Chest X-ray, AP view. Patient: 22 years old, sex M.
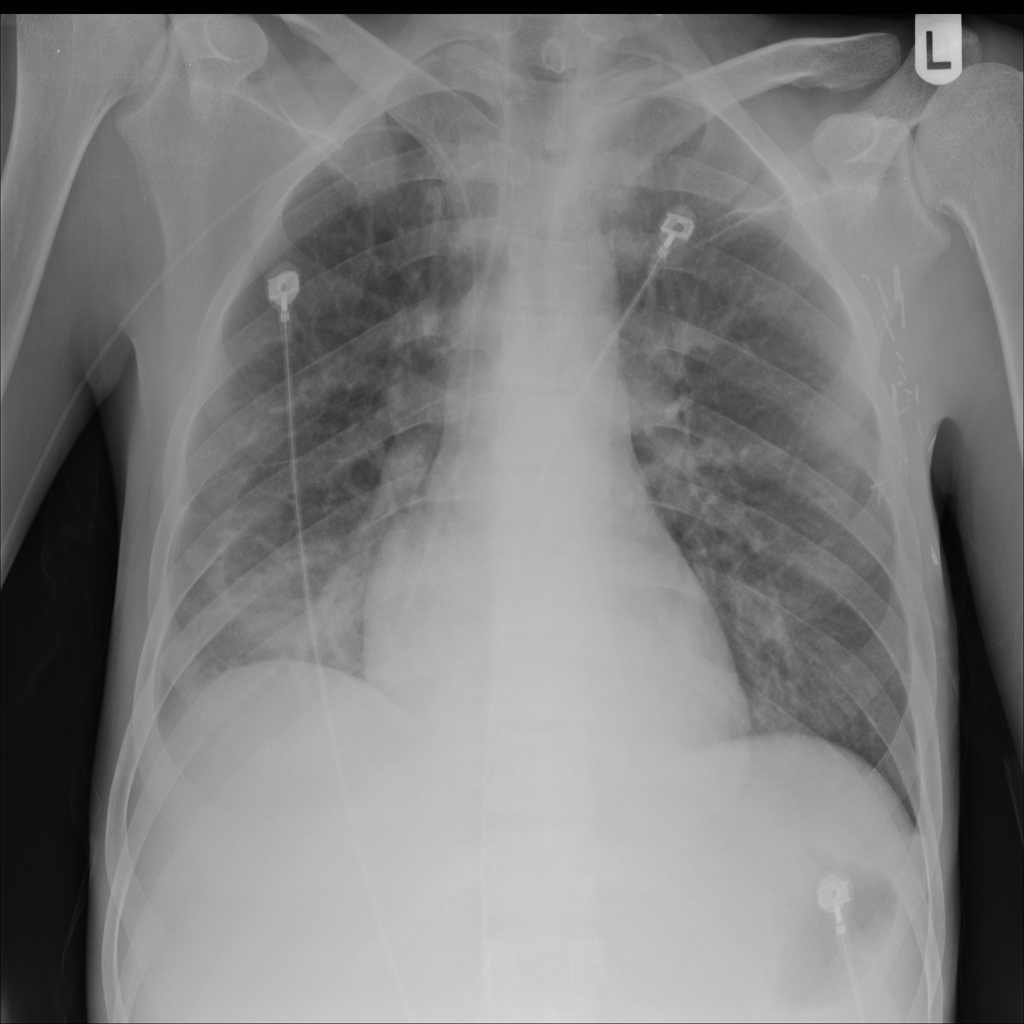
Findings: No Finding